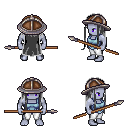
a pixel art fantasy rpg character, male body template, dark elf, purple skin, blue vest, white pants, gray extra-long hairstyle, chain helm, spear, four views (front, back, left, right), 2x2 character sprite sheet, small pixel art, hard edges, no anti-aliasing